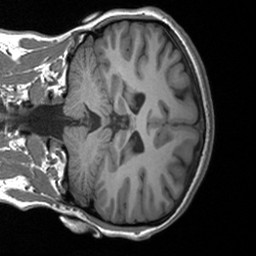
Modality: T1w
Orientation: coronal
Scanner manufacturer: siemens
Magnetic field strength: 3 T
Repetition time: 1.9 s
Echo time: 0.00226 s